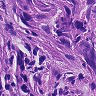
Metastatic tissue present: yes